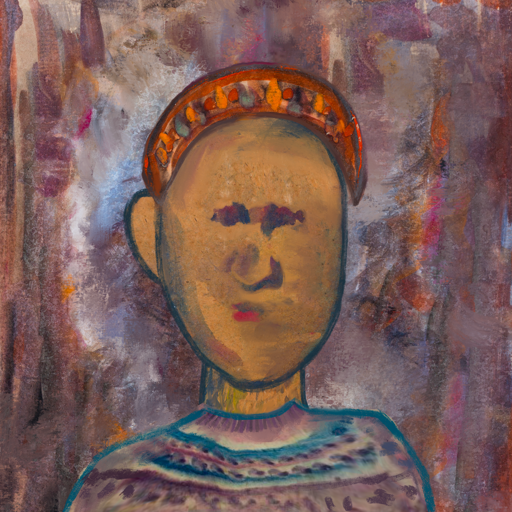
Background: Hypocrite, Head And Neck Front: In_The_Sun, Face Front: In_The_Sun, Bust: HillGirl, Hair Front: Blank, Head Accessory: Hypocrite, Second Necklace: Blank, Necklace: Blank, Baby: Blank